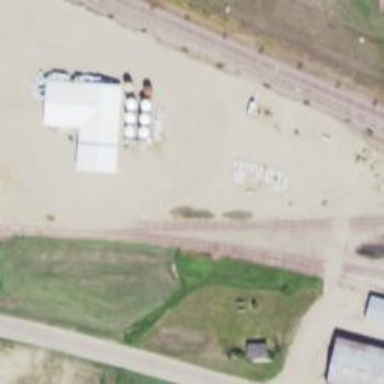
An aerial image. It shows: Railway siding for service.